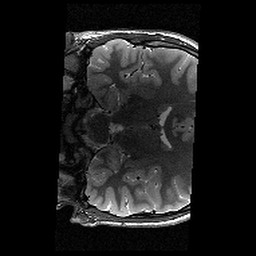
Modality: T2w
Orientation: coronal
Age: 12
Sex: male
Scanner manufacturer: siemens
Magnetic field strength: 3 T
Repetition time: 9.23 s
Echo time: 0.067 s